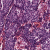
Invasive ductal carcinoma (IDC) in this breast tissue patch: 1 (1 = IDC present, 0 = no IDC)